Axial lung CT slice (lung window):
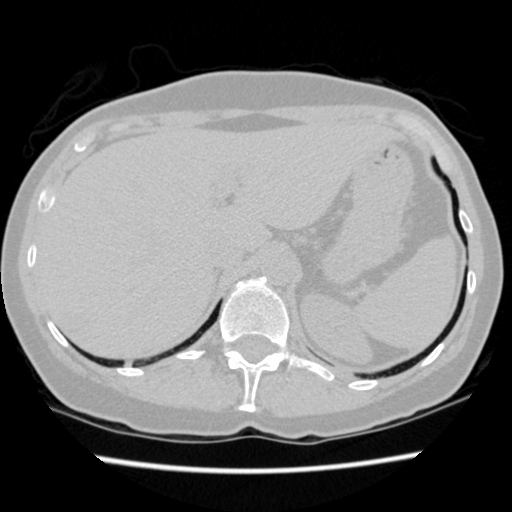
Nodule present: no